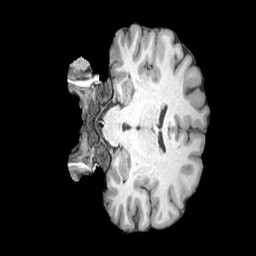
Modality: T1w
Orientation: coronal
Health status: healthy